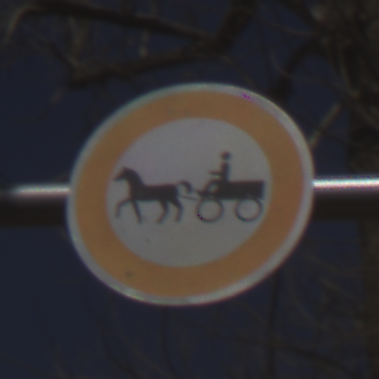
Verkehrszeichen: VerbotGespannfuhrwerke
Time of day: Midday
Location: Outdoor (Nature)
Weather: Clear
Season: NotSpecified
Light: Natural